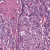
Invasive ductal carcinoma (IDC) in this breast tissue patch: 1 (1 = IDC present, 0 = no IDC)